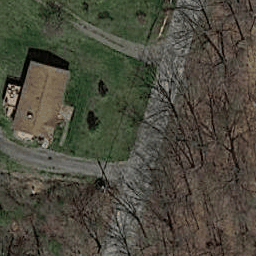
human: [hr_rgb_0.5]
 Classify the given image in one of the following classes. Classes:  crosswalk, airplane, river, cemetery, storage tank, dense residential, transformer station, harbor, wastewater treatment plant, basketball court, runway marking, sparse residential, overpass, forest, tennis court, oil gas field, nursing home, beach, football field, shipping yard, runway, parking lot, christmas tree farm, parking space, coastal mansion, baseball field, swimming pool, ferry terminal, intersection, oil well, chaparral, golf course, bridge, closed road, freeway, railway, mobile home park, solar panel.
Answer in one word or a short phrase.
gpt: sparse residential